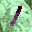
Label: 1